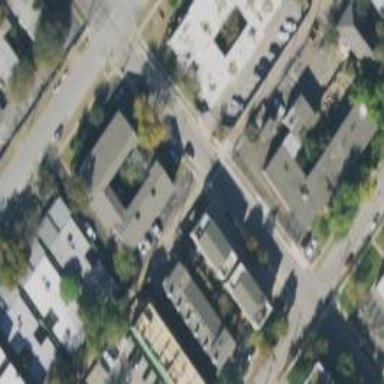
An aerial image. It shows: Residential road with separate sidewalk.